Question: I have breeding bird assemblages data from quarry and calcareous grassland sites and want to display them in a nmds ordination plot, together with environmental parameters as vectors. How can I unclutter the species tags? I'm using the vegan package for ordination.
I have already reduced the number of species displayed using the 'ordiselect' function from goeveg package. Tags are still overlapping but I don't want to further reduce species.
With the 'orditkplot' function I can't seem to get a result that looks as good as I want it to in terms of aesthetics. I also failed to display only a subset of species when using that function.
'''
ord.nmds <- metaMDS(species, trace=FALSE)
sel <- ordiselect(species, ord.nmds, ablim = 0.5, method = "axes", freq = TRUE)
ef <- envfit(ord.nmds ~ cgr + L_wdl + str + Hab_Div, env_var, permu=999)
grp <- factor(rep(c("GRASS", "QUARRY"), each = 14))
cols <- c("gray70","gray30")
plot(ord.nmds, type="n", xlim = c(-1.1, 1.1), ylim = c(-0.9,0.9))
points(ord.nmds, display = "sites", pch = 15, col = rep(cols, each = 14), cex=1)
text(ord.nmds, display = "species", col="black", cex=0.55, select = sel)
plot(ef, p.max = 0.05, col ="black", cex = 0.8)
legend(x = 0.6, y = 1.05, legend = tools::toTitleCase(levels(grp)), fill = cols, bty = "n", cex = 0.8)
'''
So far, my plot looks like this:

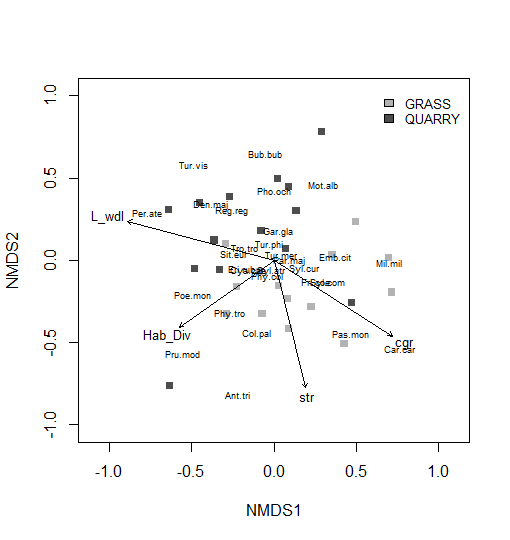
Answer: Have you tried using 'ordipointlabel()' from vegan? I usually get quite good results with that. For this kind of plots it is also very helpful and recommendable to predefine the final size of the plot graphic by directly exporting it (e.g. with 'png()' or 'svg()' function). Just put the plottting functions inside a code like this and run the whole chunk:
'''
svg("ordinationdiagram.svg", width = 8, height = 6)
plot(ord.nmds, type = "n", ...)
points(ord.nmds, ...)
ordipointlabel(ord.nmds, add = T, ...)
legend(...)
dev.off()
'''
Until you run 'dev.off()' all graphics operations will be put inside the svg-graphic.
If you export in a vector format (like svg) you can load the graphic afterwards in any vector graphics editor (e.g. Inkscape) for manual re-arrangement of overlapping names (if it still occurs).